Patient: sex M, age 57
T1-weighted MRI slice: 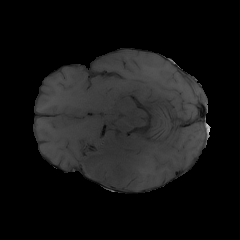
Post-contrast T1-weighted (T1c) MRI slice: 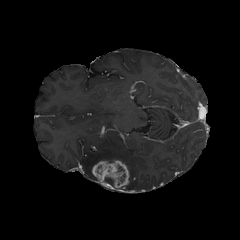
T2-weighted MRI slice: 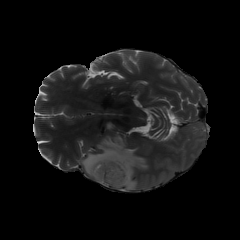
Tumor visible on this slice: yes
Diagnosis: Glioblastoma, IDH-wildtype
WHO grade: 4